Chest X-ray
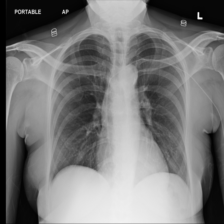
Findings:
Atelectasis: negative
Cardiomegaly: negative
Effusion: negative
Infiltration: negative
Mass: negative
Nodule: negative
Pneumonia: negative
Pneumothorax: negative
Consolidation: negative
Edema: negative
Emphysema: negative
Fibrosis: negative
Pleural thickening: negative
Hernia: negative